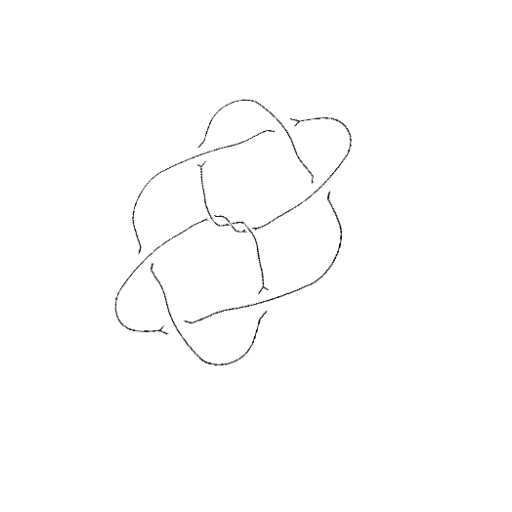
Crossing number: 9